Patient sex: F
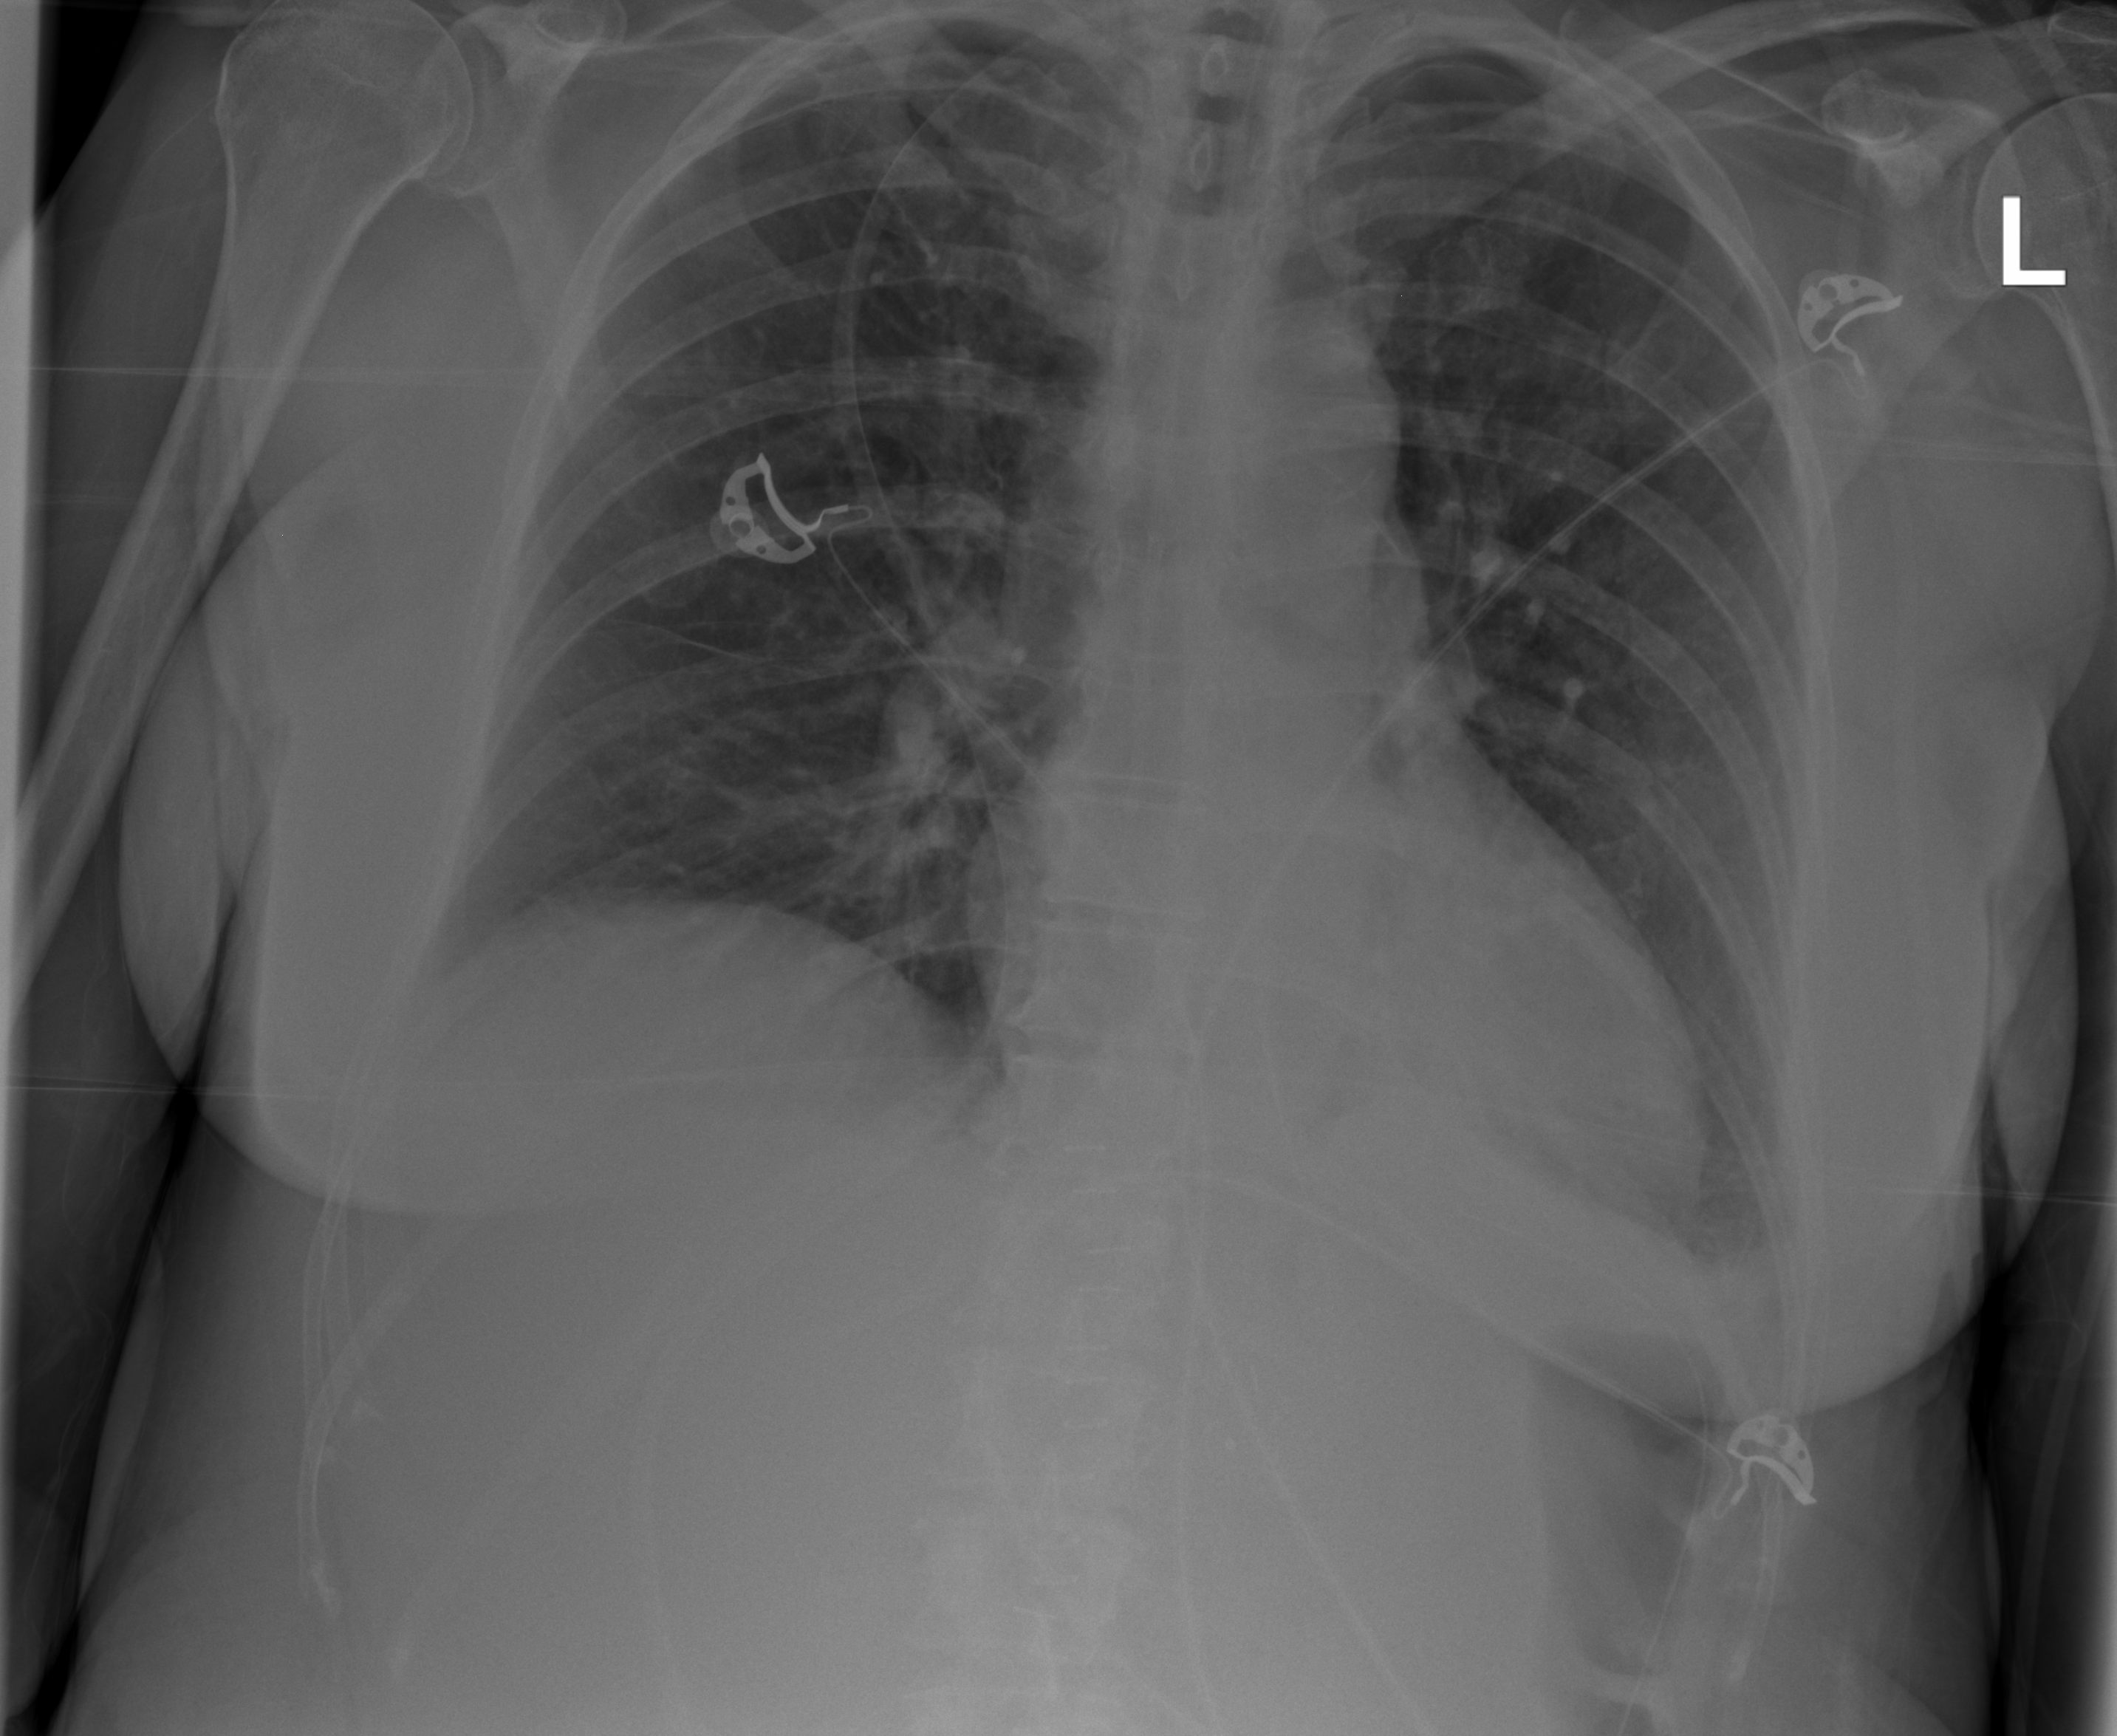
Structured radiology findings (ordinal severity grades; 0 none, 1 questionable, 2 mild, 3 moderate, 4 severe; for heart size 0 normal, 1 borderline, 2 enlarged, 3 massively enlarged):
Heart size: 0
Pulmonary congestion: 0
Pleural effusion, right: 2
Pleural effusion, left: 1
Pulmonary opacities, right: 1
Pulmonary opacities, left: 0
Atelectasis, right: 1
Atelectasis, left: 1